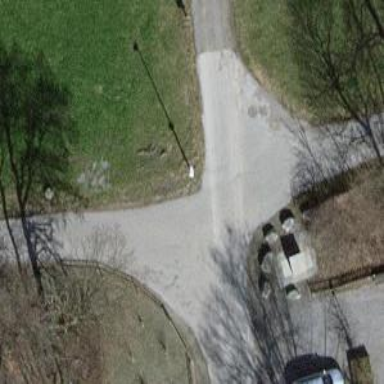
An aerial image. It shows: Paved residential road.